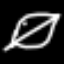
Label: leaf